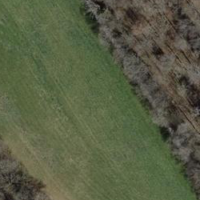
EUNIS habitat code: 44
Species observed at this site:
Carpinus betulus